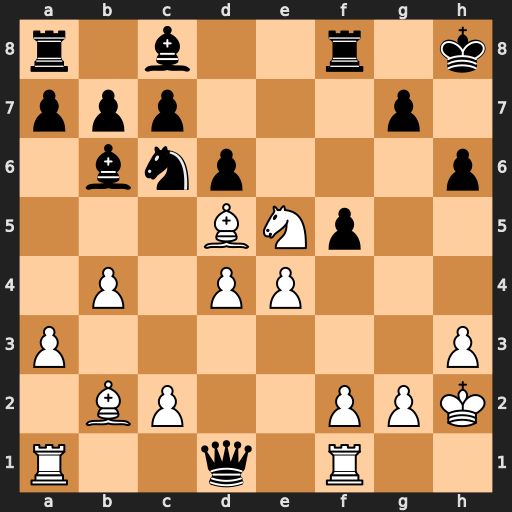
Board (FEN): r1b2r1k/ppp3p1/1bnp3p/3BNp2/1P1PP3/P6P/1BP2PPK/R2q1R2
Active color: w
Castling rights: -
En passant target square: -
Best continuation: Ng6+ Kh7 Nxf8+